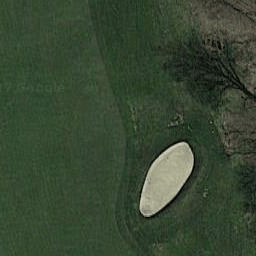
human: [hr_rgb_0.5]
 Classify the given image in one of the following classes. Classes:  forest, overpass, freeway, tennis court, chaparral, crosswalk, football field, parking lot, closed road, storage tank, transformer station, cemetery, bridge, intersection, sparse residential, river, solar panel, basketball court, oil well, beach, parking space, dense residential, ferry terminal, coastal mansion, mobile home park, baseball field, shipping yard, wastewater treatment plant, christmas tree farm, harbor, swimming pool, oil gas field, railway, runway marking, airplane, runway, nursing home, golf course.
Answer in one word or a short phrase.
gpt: golf course